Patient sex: M
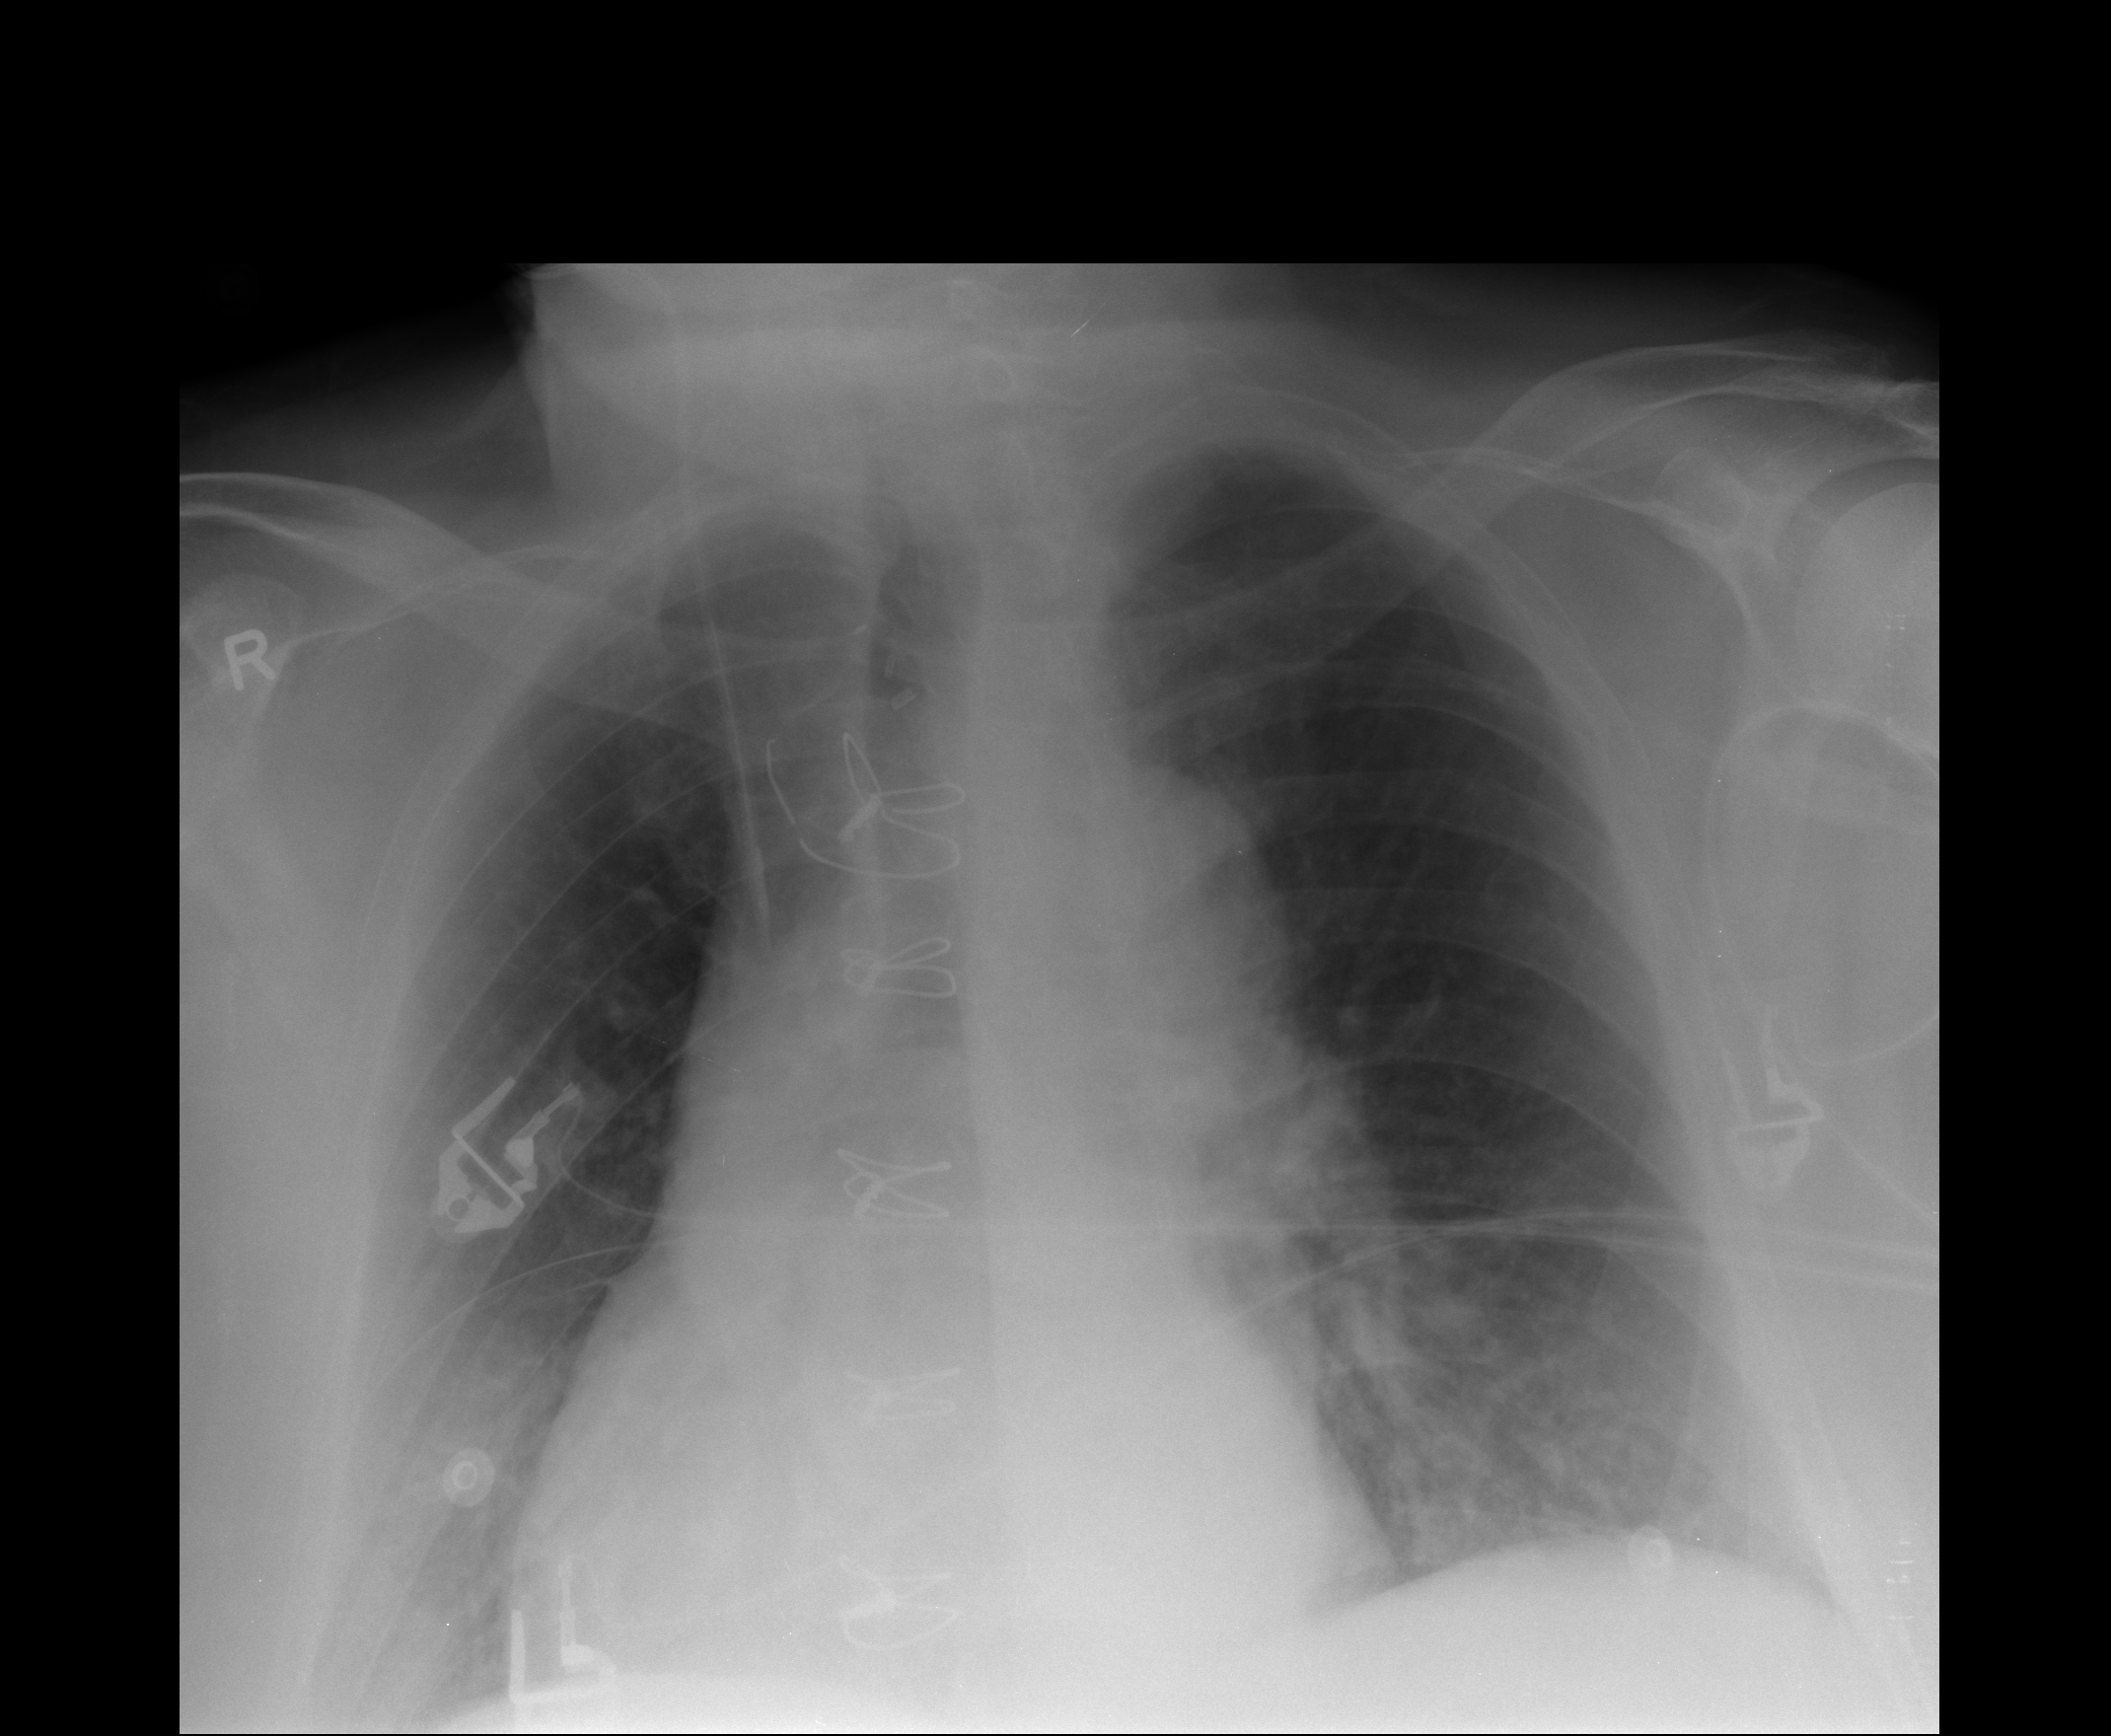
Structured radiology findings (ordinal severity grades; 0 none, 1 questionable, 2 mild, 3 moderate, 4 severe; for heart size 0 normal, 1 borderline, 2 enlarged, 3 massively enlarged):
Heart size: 2
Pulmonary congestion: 2
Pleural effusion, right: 2
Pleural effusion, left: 1
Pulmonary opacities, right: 1
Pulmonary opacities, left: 1
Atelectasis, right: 2
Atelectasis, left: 2